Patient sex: M
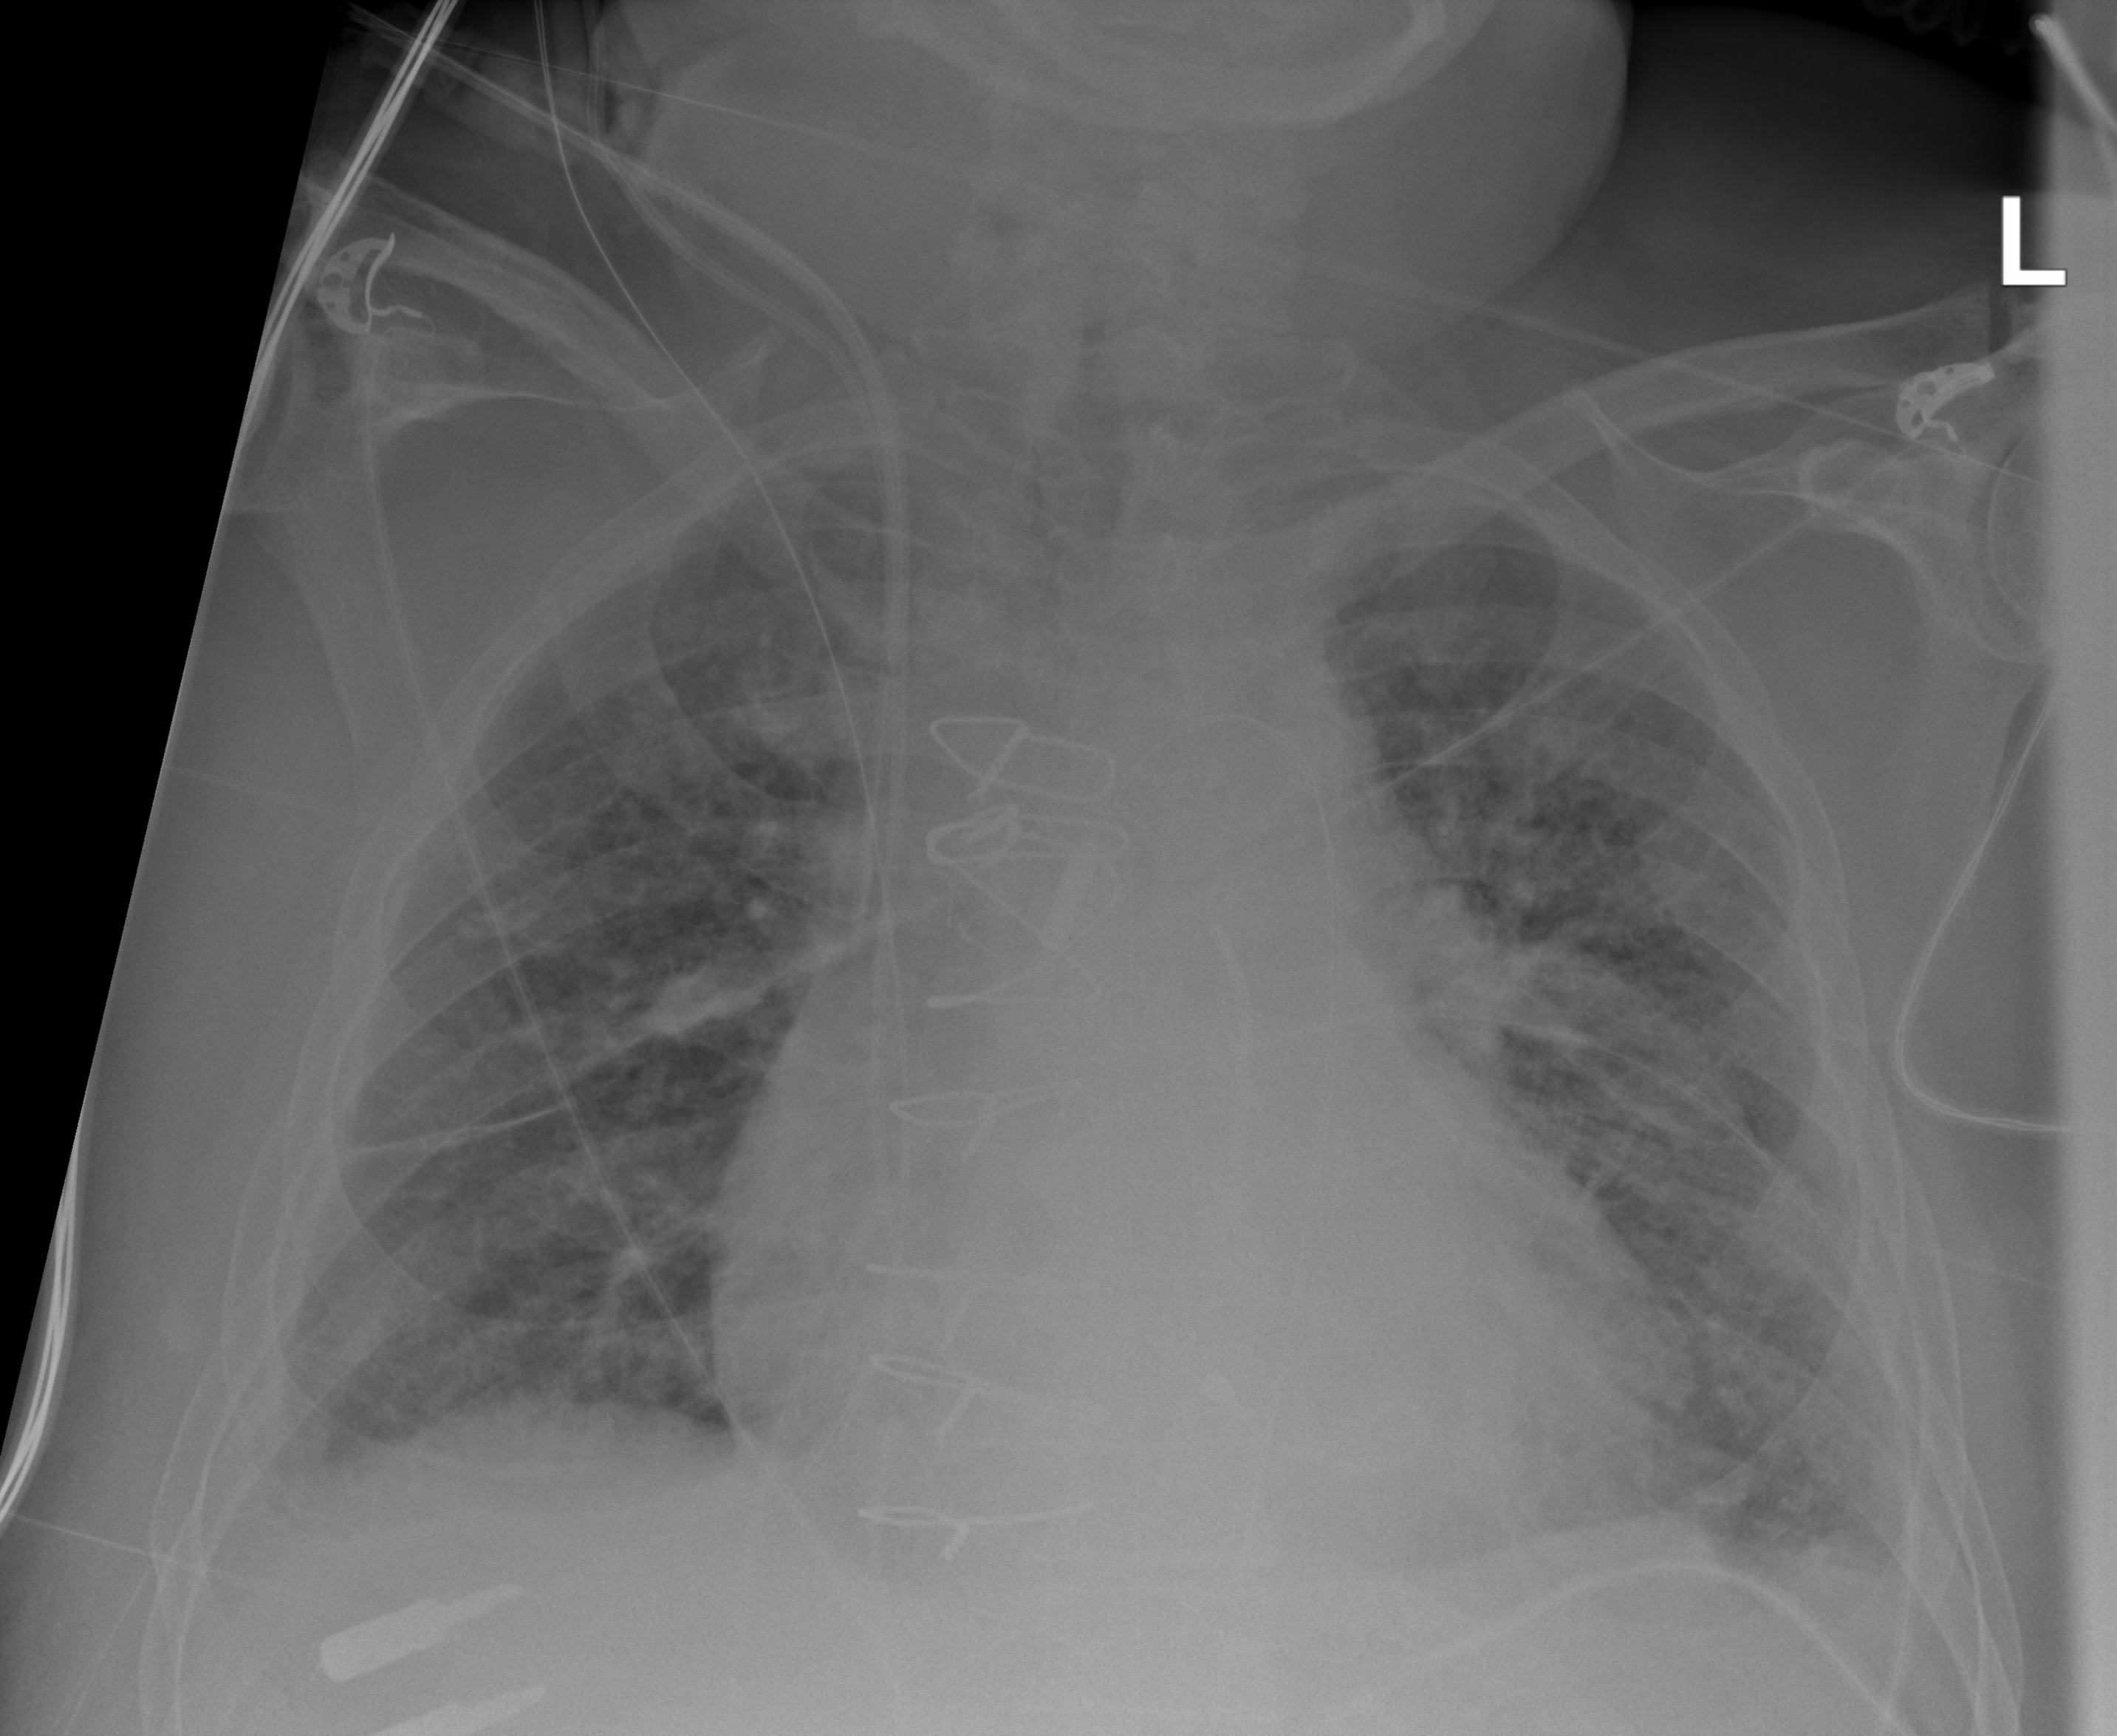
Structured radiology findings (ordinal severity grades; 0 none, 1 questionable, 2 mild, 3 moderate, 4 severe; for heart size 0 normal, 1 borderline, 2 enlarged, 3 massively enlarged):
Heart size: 2
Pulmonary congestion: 2
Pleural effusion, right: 2
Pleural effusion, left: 2
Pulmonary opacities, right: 2
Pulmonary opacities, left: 2
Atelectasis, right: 2
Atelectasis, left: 2